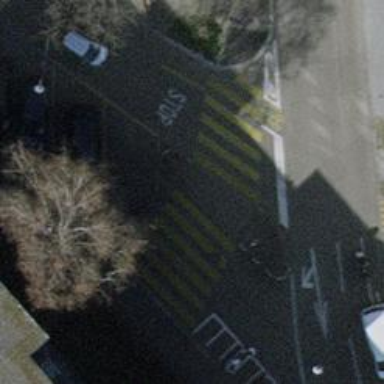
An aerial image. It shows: Paved crossing footway.